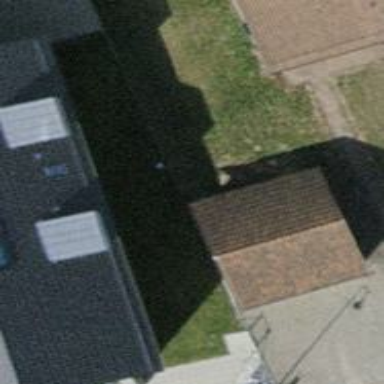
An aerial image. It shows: Garage building.